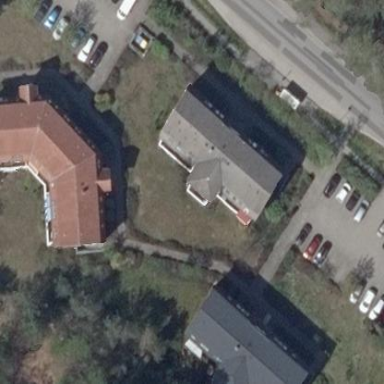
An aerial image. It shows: Image showing building with apartments.